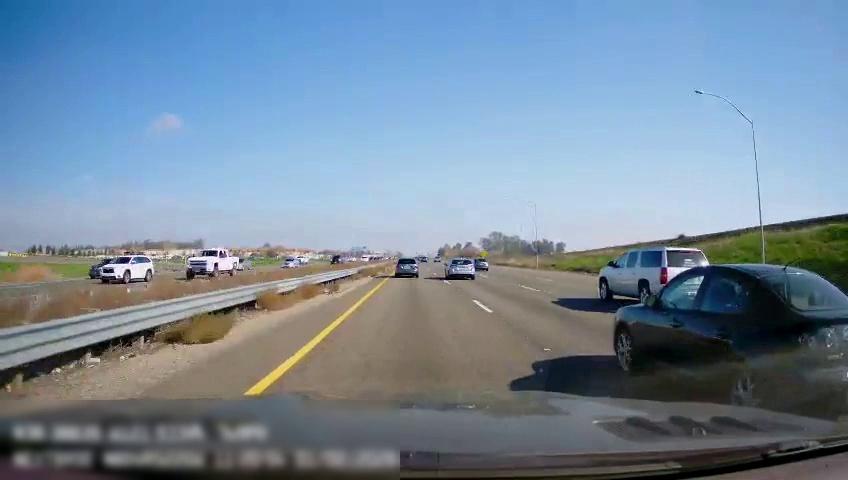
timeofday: Day
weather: Sunny
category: Drivable Space
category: Drivable Space
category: Vehicles | Car
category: Vehicles | SUV
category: Vehicles | Car
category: Vehicles | Car
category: Vehicles | Car
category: Vehicles | Car
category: Vehicles | Truck
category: Vehicles | Car
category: Vehicles | SUV
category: Vehicles | SUV
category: Vehicles | Car
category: Vehicles | Truck
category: Lanes | Current Lane
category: Lanes | Current Lane
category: Lanes | Alternate Lane
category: Lanes | Alternate Lane
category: Lanes | Opposite Lane